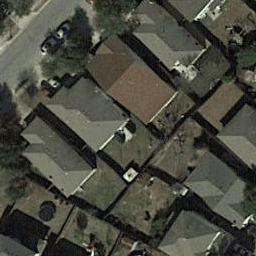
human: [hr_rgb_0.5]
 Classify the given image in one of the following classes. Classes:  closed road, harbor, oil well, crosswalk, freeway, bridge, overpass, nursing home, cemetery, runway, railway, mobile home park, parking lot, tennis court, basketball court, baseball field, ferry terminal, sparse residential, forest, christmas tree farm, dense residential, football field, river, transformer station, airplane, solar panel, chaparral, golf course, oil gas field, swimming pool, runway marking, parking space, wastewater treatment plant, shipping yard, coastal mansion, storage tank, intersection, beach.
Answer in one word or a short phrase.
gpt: dense residential